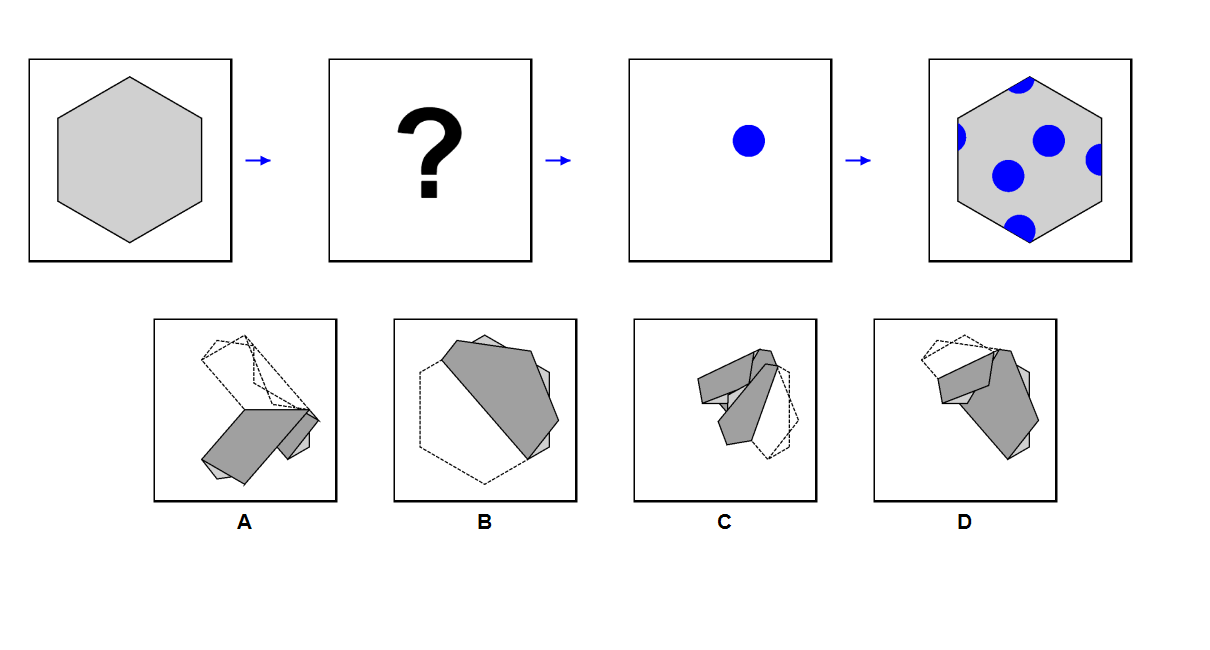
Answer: A